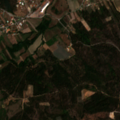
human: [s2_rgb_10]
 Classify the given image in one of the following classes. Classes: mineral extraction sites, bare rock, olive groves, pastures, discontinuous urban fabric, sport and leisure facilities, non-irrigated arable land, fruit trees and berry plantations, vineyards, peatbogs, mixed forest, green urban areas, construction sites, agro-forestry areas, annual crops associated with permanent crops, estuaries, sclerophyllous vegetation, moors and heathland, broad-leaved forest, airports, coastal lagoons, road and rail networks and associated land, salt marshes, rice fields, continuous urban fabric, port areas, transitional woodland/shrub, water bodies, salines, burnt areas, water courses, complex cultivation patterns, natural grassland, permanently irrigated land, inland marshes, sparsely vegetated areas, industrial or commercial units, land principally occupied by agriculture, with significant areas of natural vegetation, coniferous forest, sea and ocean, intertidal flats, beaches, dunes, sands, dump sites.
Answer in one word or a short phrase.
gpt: discontinuous urban fabric, permanently irrigated land, complex cultivation patterns, coniferous forest, mixed forest, transitional woodland/shrub